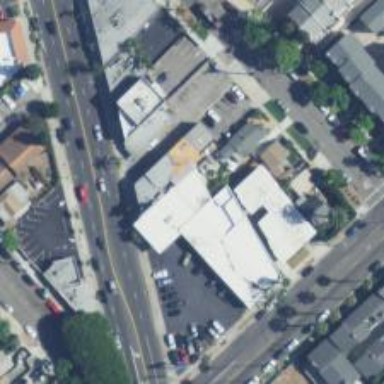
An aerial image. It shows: Commercial building.